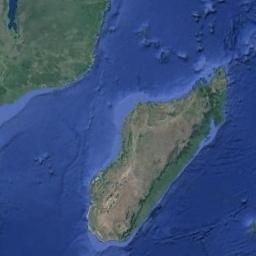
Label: island